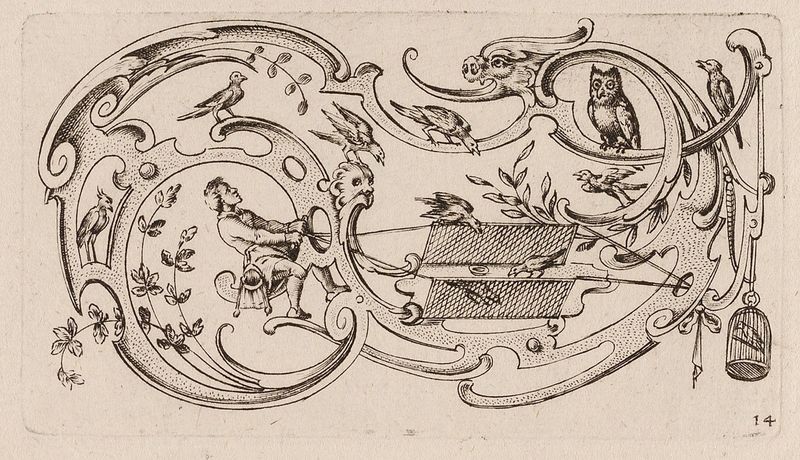
Titel: Groteske aus der Folge 'Neües Groteschgen-Büchlein'
Künstler: Johann Smisek
Standort: Hamburg
Institution: Museum für Kunst und Gewerbe Hamburg
Schlagwörter: vogel, tiere, ornament, papier, grafik, graphik, ornamente, fotografie, photographie, druckgraphik, druckgrafik, radierung, groteske, wasserzeichen, eulen, tierornament, reproduktionen, druckerzeugnisse, schweifwerk, vögel, ornamentstich, vorlageblätter, käfig, vogelkäfig